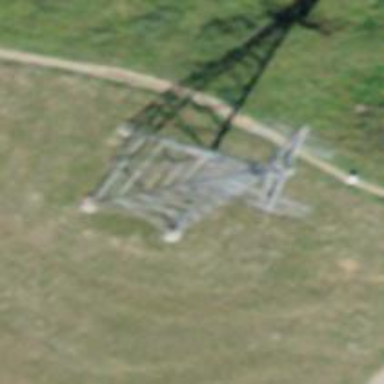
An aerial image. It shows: Pylon for aerialway.